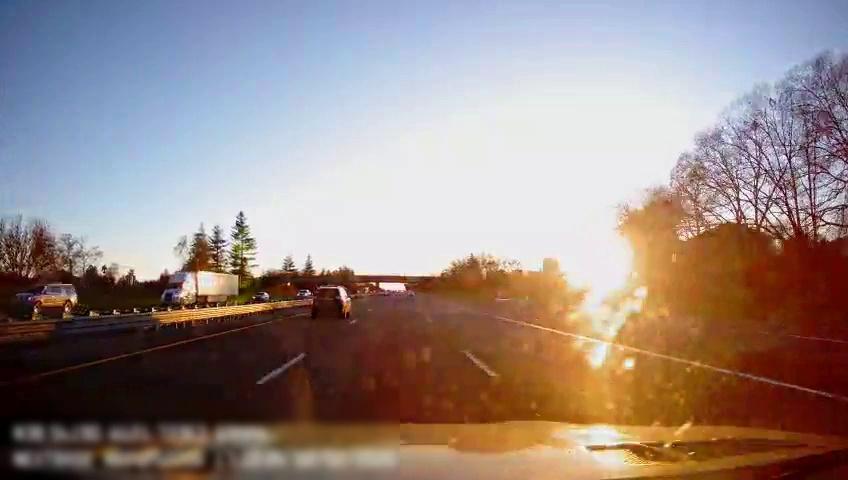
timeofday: Day
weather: Sunny
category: Drivable Space
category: Vehicles | Truck
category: Vehicles | SUV
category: Vehicles | SUV
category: Vehicles | SUV
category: Vehicles | SUV
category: Lanes | Alternate Lane
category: Lanes | Current Lane
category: Lanes | Current Lane
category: Lanes | Alternate Lane
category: Lanes | Alternate Lane